Chest X-ray. View position: PA
Patient age: 44
Patient sex: F
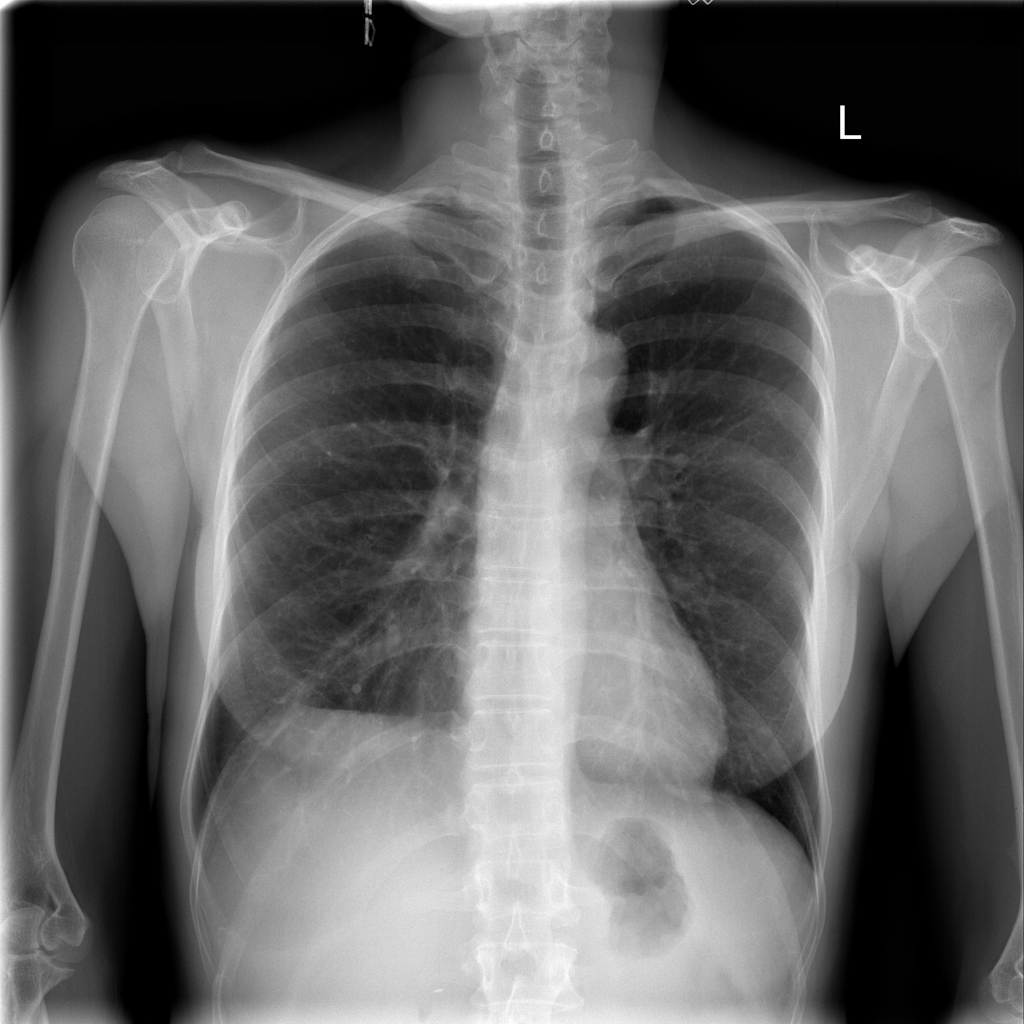
Finding: Pneumothorax